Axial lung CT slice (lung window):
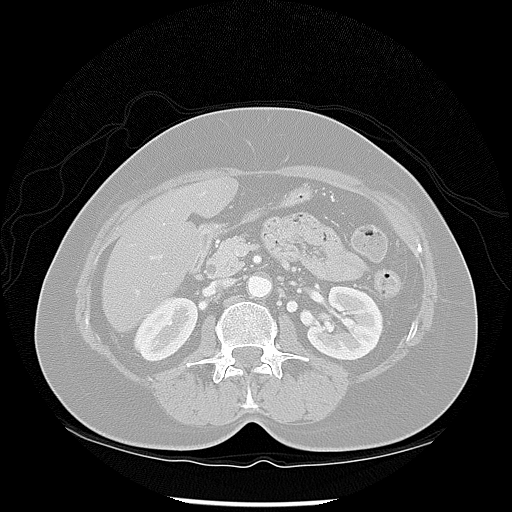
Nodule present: no